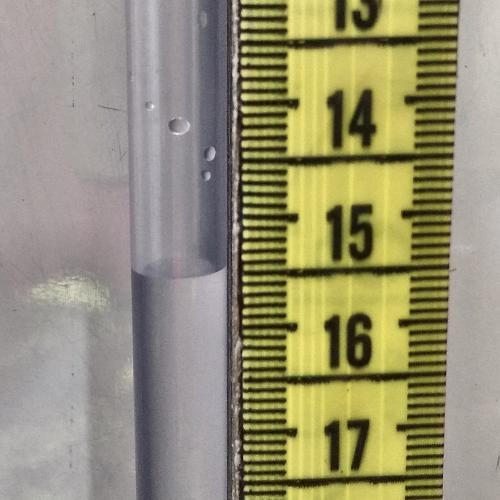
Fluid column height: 15.5 cm